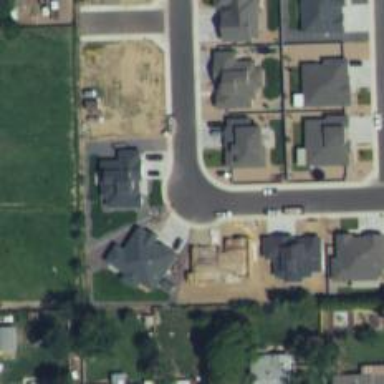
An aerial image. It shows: Residential road with separate asphalt sidewalk.